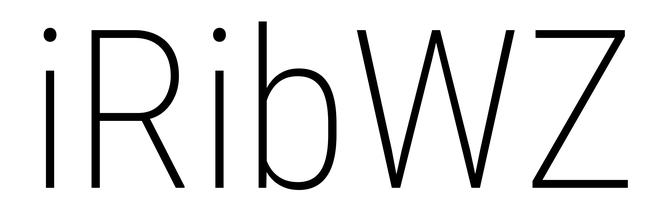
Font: Roboto_Condensed_ExtraLight